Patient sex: F
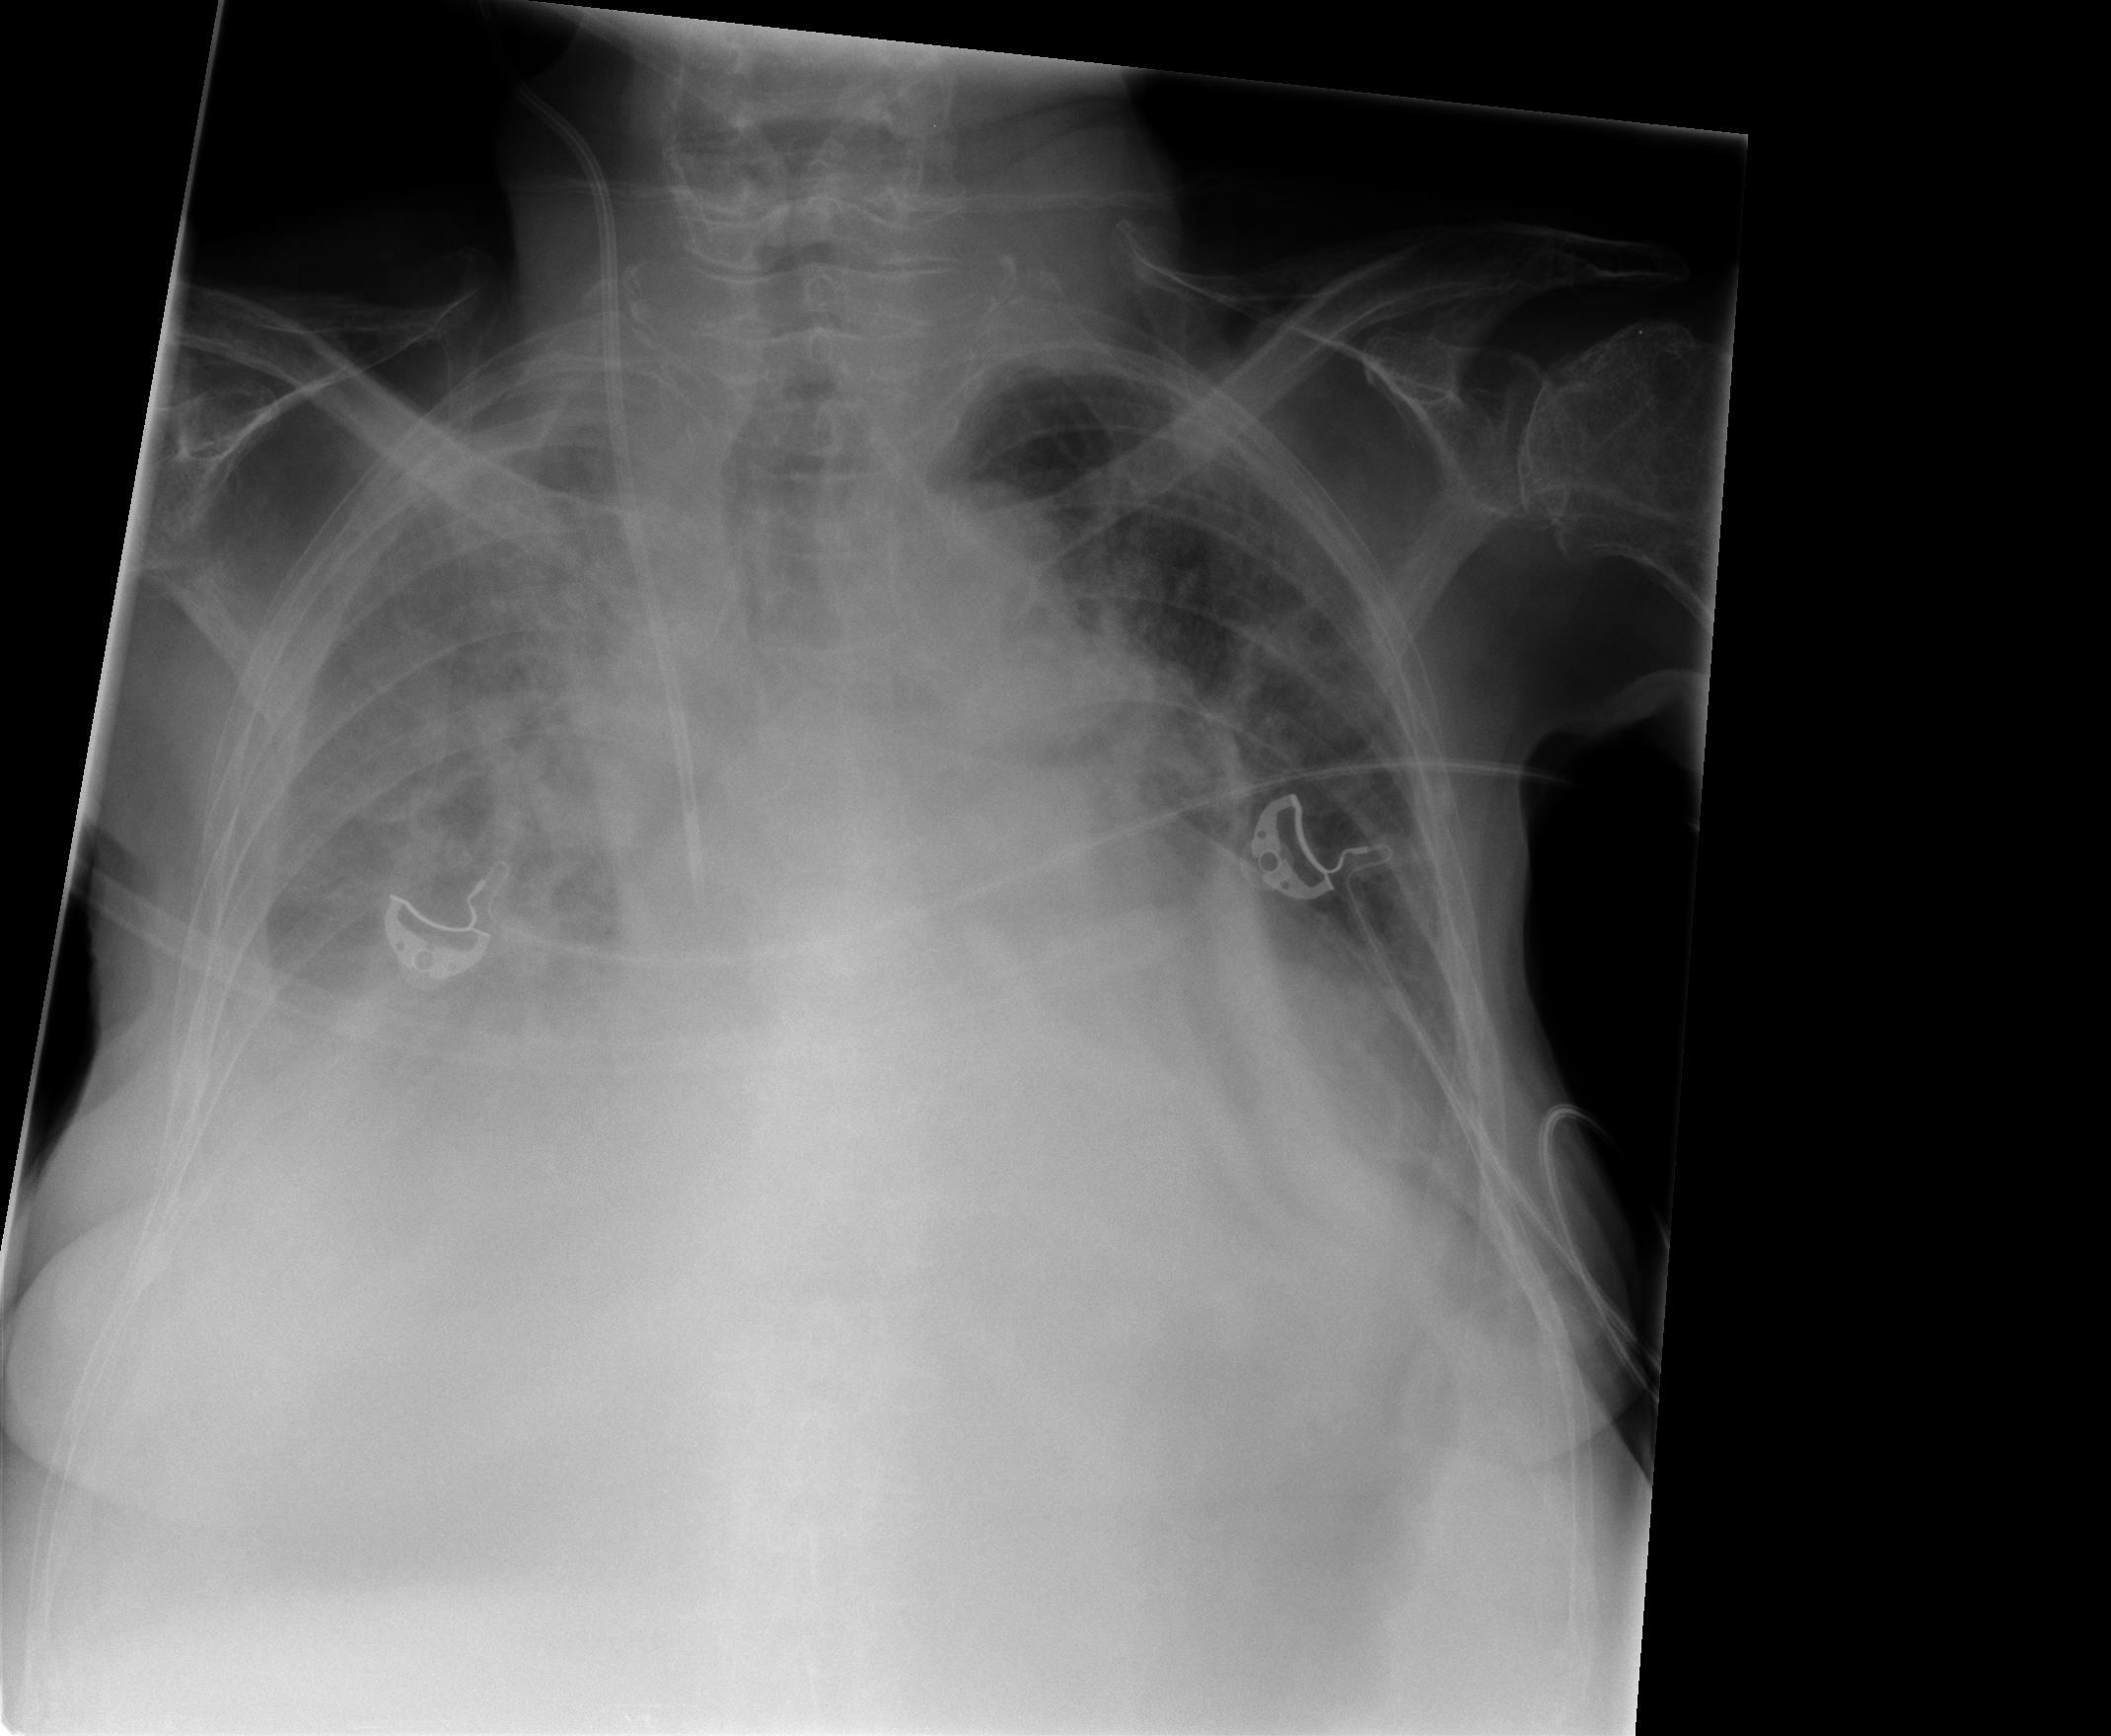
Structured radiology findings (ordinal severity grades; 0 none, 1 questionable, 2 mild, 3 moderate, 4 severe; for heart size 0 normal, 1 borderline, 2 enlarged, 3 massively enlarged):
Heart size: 2
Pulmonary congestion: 2
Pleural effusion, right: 3
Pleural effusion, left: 2
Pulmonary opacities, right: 3
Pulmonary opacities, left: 0
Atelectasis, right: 3
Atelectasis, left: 0